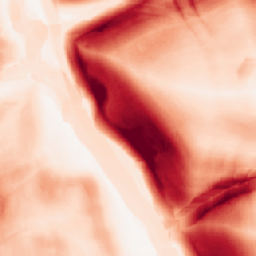
Category: morphological
Decomposition family: morphological_gradient
Decomposition parameters: size: 15
shape: square
Upsampling method: area
Upsampling parameters: scale: 8
Upsampling scale: 8